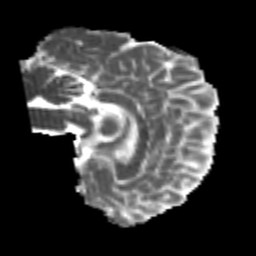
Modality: MD
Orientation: sagittal
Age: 23
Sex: female
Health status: healthy
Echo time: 0.074 s